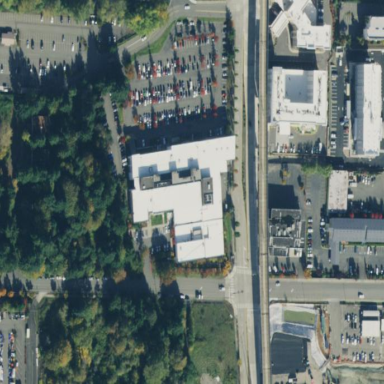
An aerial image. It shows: Building.